Chest X-ray. View position: PA
Patient age: 48
Patient sex: M
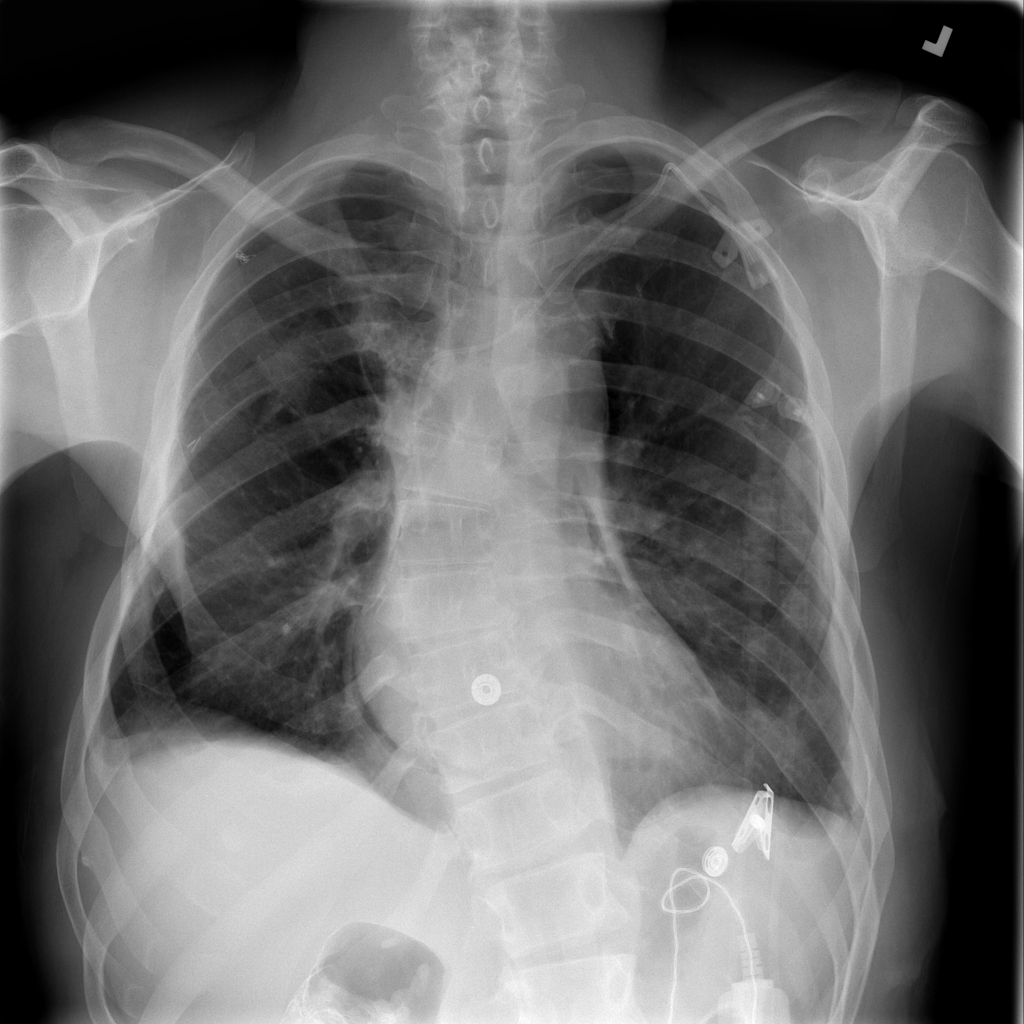
Finding: Pneumothorax